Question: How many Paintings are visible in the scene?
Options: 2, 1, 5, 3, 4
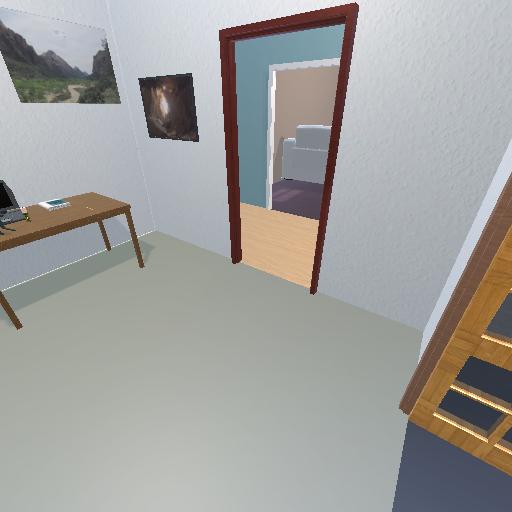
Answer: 2